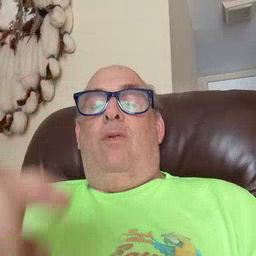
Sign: blue